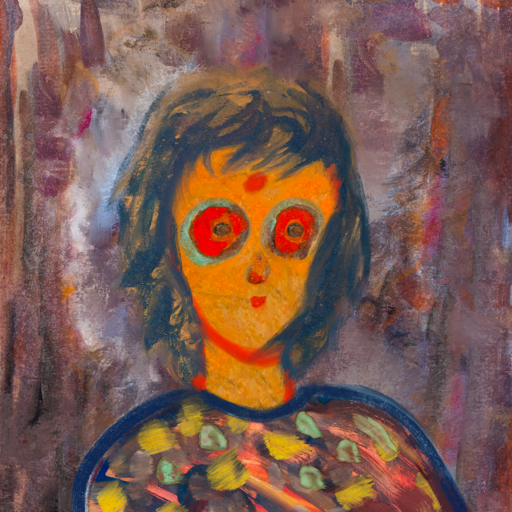
Background: Hypocrite, Head And Neck Front: Sisters, Face Front: Sisters, Bust: Mother_And_Son_Mother, Hair Front: InTheSun, Head Accessory: Blank, Second Necklace: Blank, Necklace: Blank, Baby: Blank